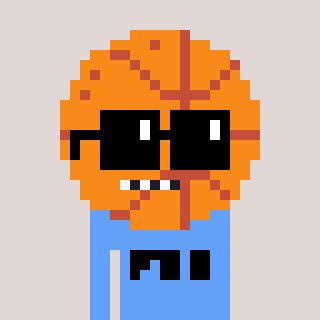
a pixel art character with square black sunglasses, a basketball-shaped head and a blue-colored body on a warm background